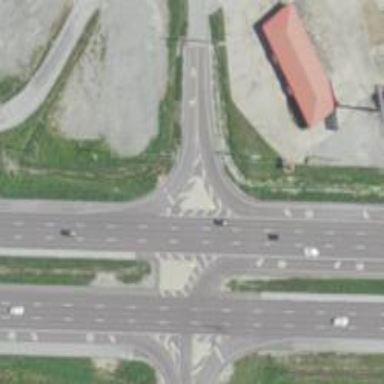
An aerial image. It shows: Trunk link highway.